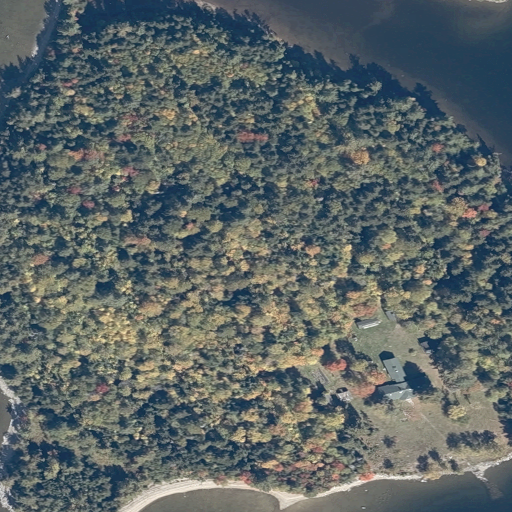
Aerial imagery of island in Maine named Hyde Island containing evergreen forest, mixed forest, open water, open development, barren land, herbaceous wetlands, low intensity development, and woody wetlands